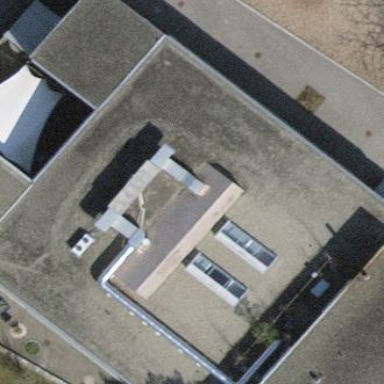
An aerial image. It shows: School building.